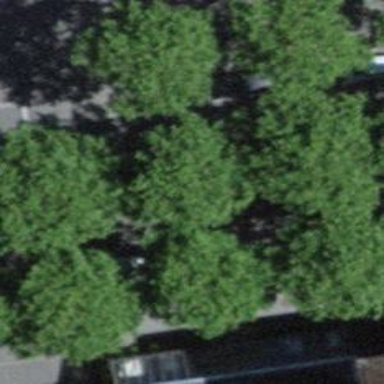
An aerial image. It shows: Avenue of broadleaved trees.